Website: macys
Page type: customer-info-address
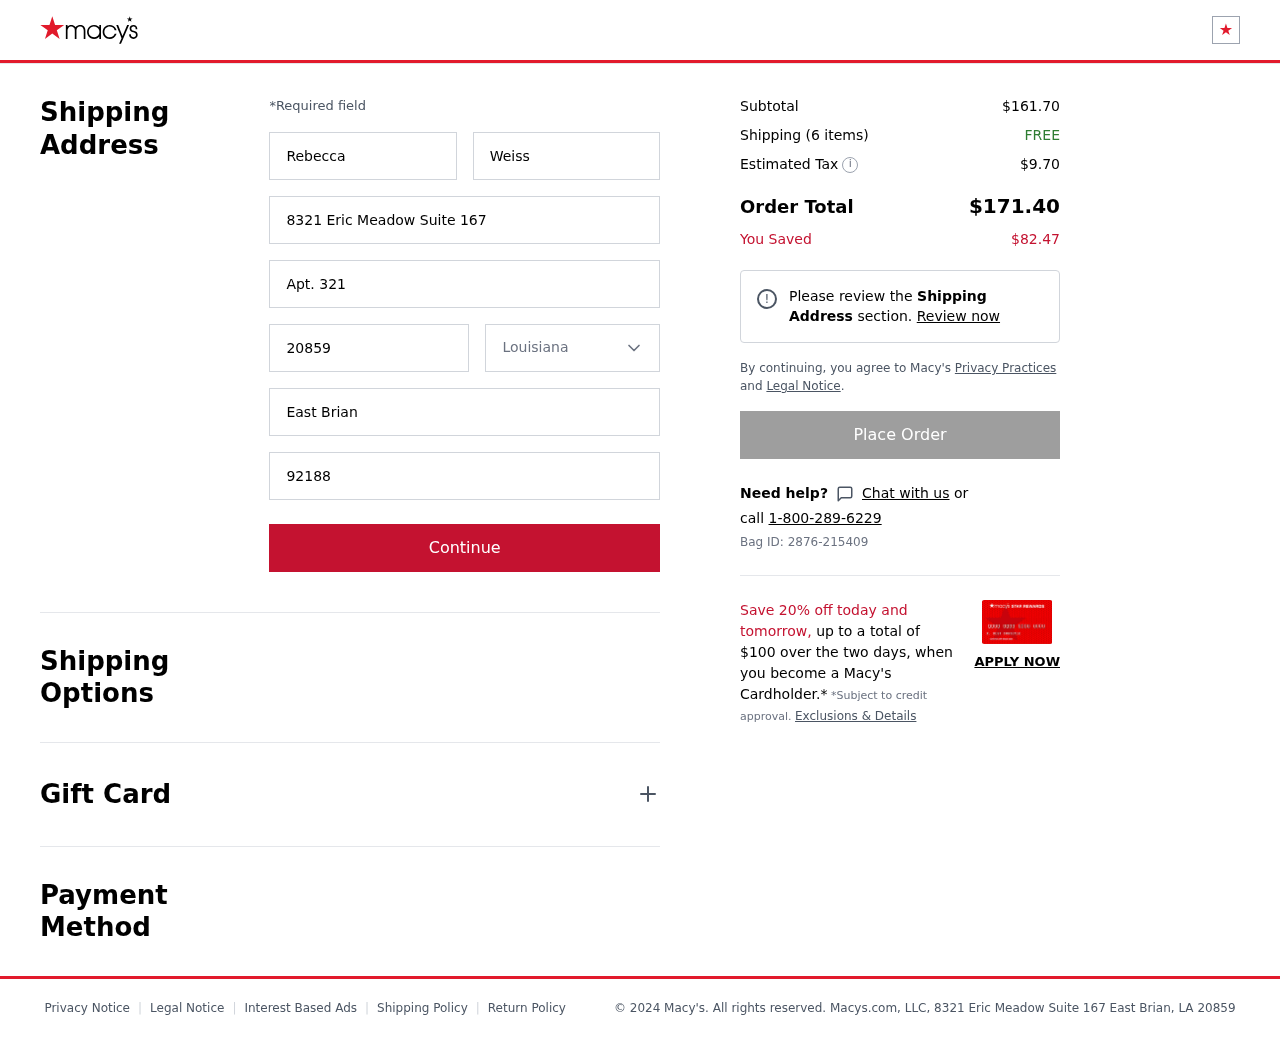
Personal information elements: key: PII_CITY
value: East Brian
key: PII_FIRSTNAME
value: Rebecca
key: PII_LASTNAME
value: Weiss
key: PII_PHONE
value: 9218856070
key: PII_POSTCODE
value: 20859
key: PII_STATE
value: Louisiana
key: PII_STREET
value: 8321 Eric Meadow Suite 167
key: PII_STREET2
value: Apt. 321
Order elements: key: ORDER_SUBTOTAL
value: $161.70
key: ORDER_NUM_ITEMS
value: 6
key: ORDER_SHIPPING_COST
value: FREE
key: ORDER_TAX
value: $9.70
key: ORDER_TOTAL
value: $171.40
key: ORDER_SAVINGS
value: $82.47
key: ORDER_BAG_ID
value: Bag ID: 2876-215409